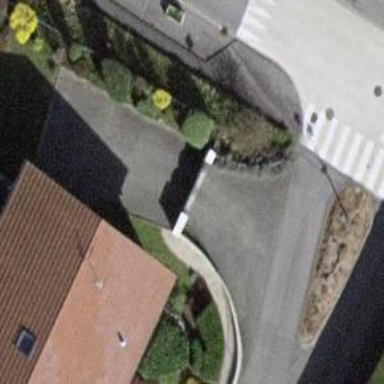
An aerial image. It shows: Gate.